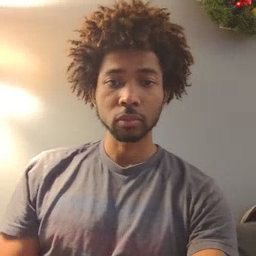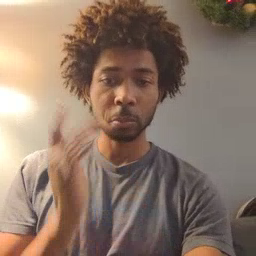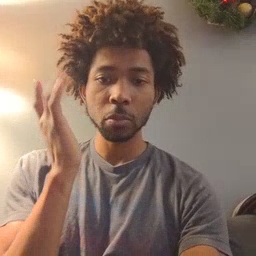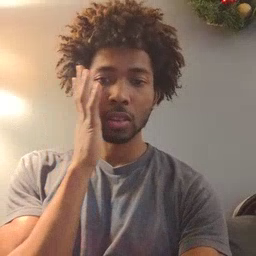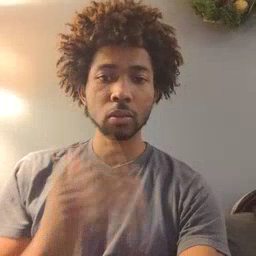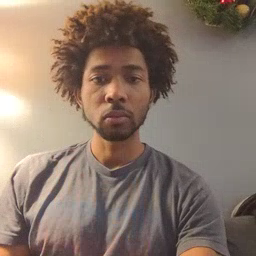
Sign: bee